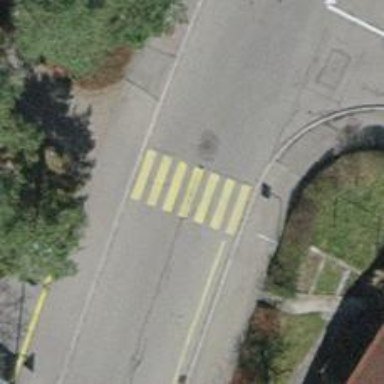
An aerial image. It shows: Marked crossing on the road.